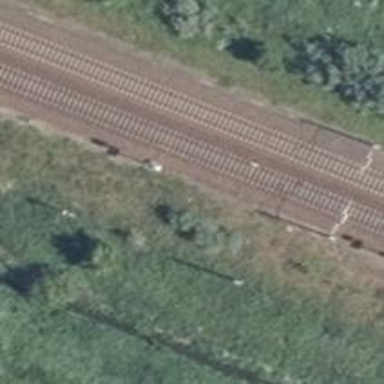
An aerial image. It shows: Railway signal.